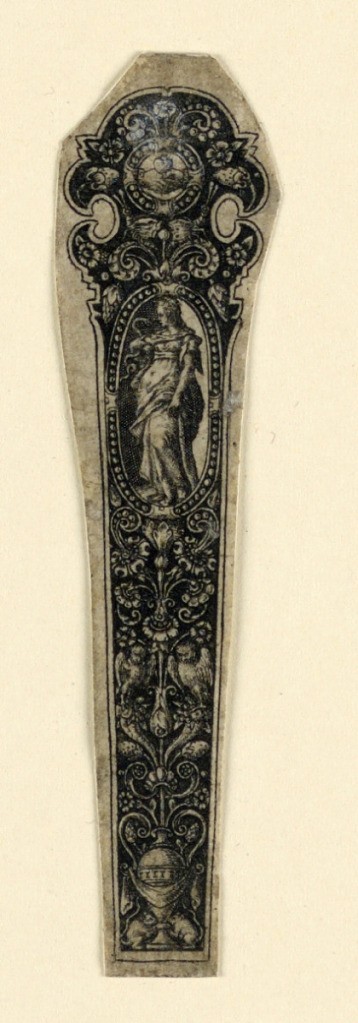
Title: Design for a Knife Handle Showing Prudence
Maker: Willem du Tielt, Flemish, active 1610 – 1653
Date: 1600–1675
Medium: Etching on off-white laid paper
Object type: Print
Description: Prudence is shown with a snake in an ovoid. A heart is depicted in a medalion above and two clasped hands are shown beneath the ovoid. A candelabra ornament motif sprouts from an urn at the bottom.